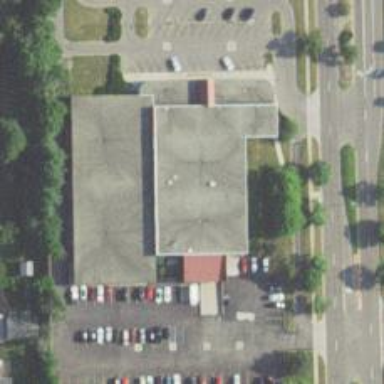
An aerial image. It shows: Designated Post Office.